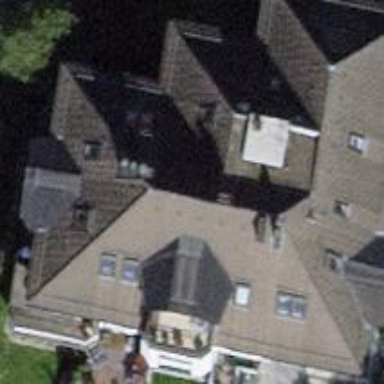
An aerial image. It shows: Unique quadruple saltbox-shaped roof outlines building with multiple apartments.